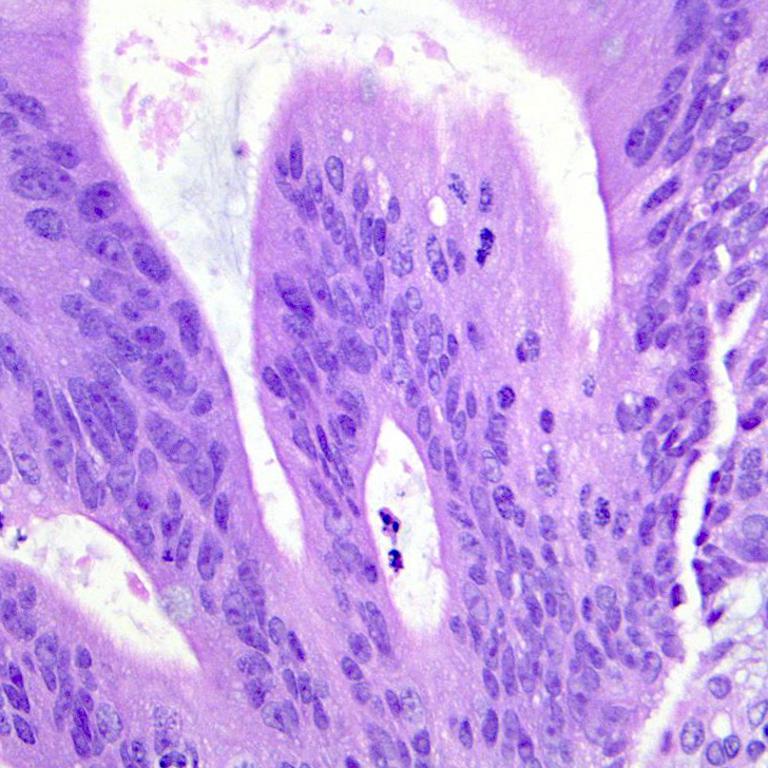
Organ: colon
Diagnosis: adenocarcinomas